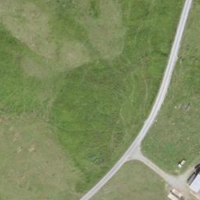
EUNIS habitat code: 25
Species observed at this site:
Filipendula ulmaria